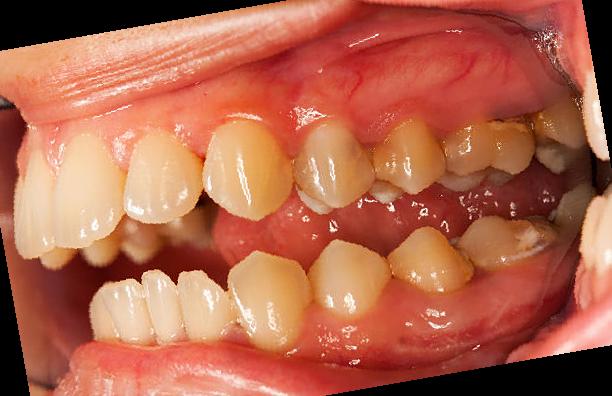
Condition: Gingivitis